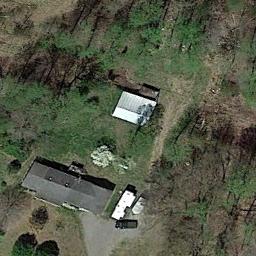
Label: sparse_residential